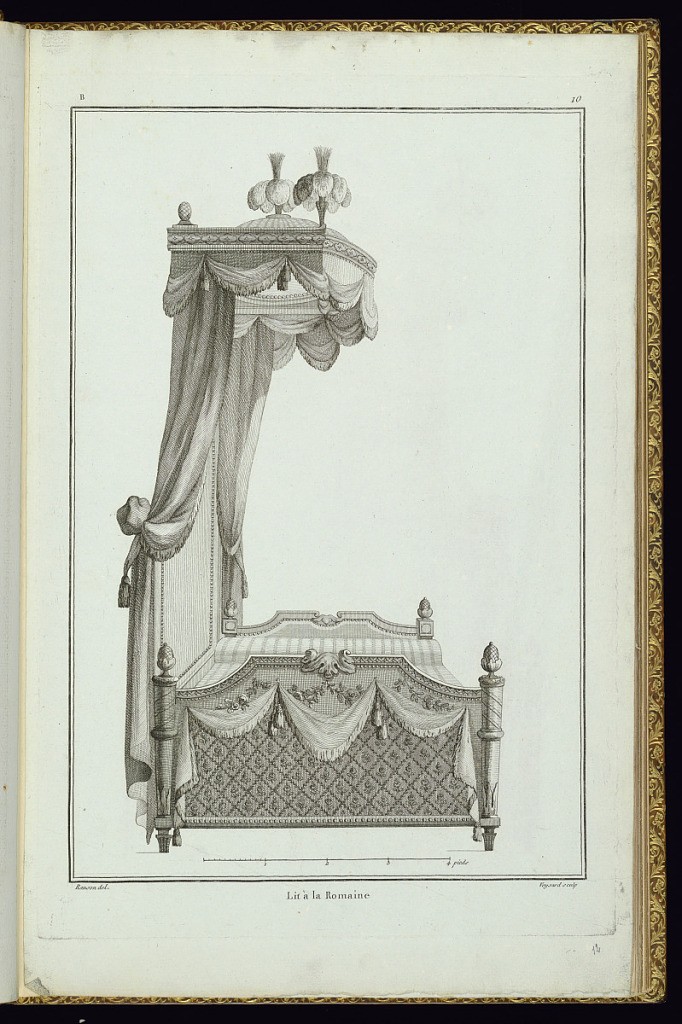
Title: Lit à la Romaine
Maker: Pierre Ranson, French, 1736–1786
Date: late 18th century
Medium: Etching and engraving on laid paper
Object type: Print
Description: Design for a bed (view from the side) with a crown canopy (baldachin) projecting from a large panel along the side of the bed. The bed headboard and foot board are the same height and decorated with fleuron or scrolling acanthus leaf clasps and acorn finials. The bed linen is striped. The headboard is decorated with a floral diaper pattern with hanging textiles, and a festoon of flowers. The bed curtains are tied back to the panel. The canopy is topped with feathers and acorn finials. The plate is titled, numbered, and signed. A scale below.